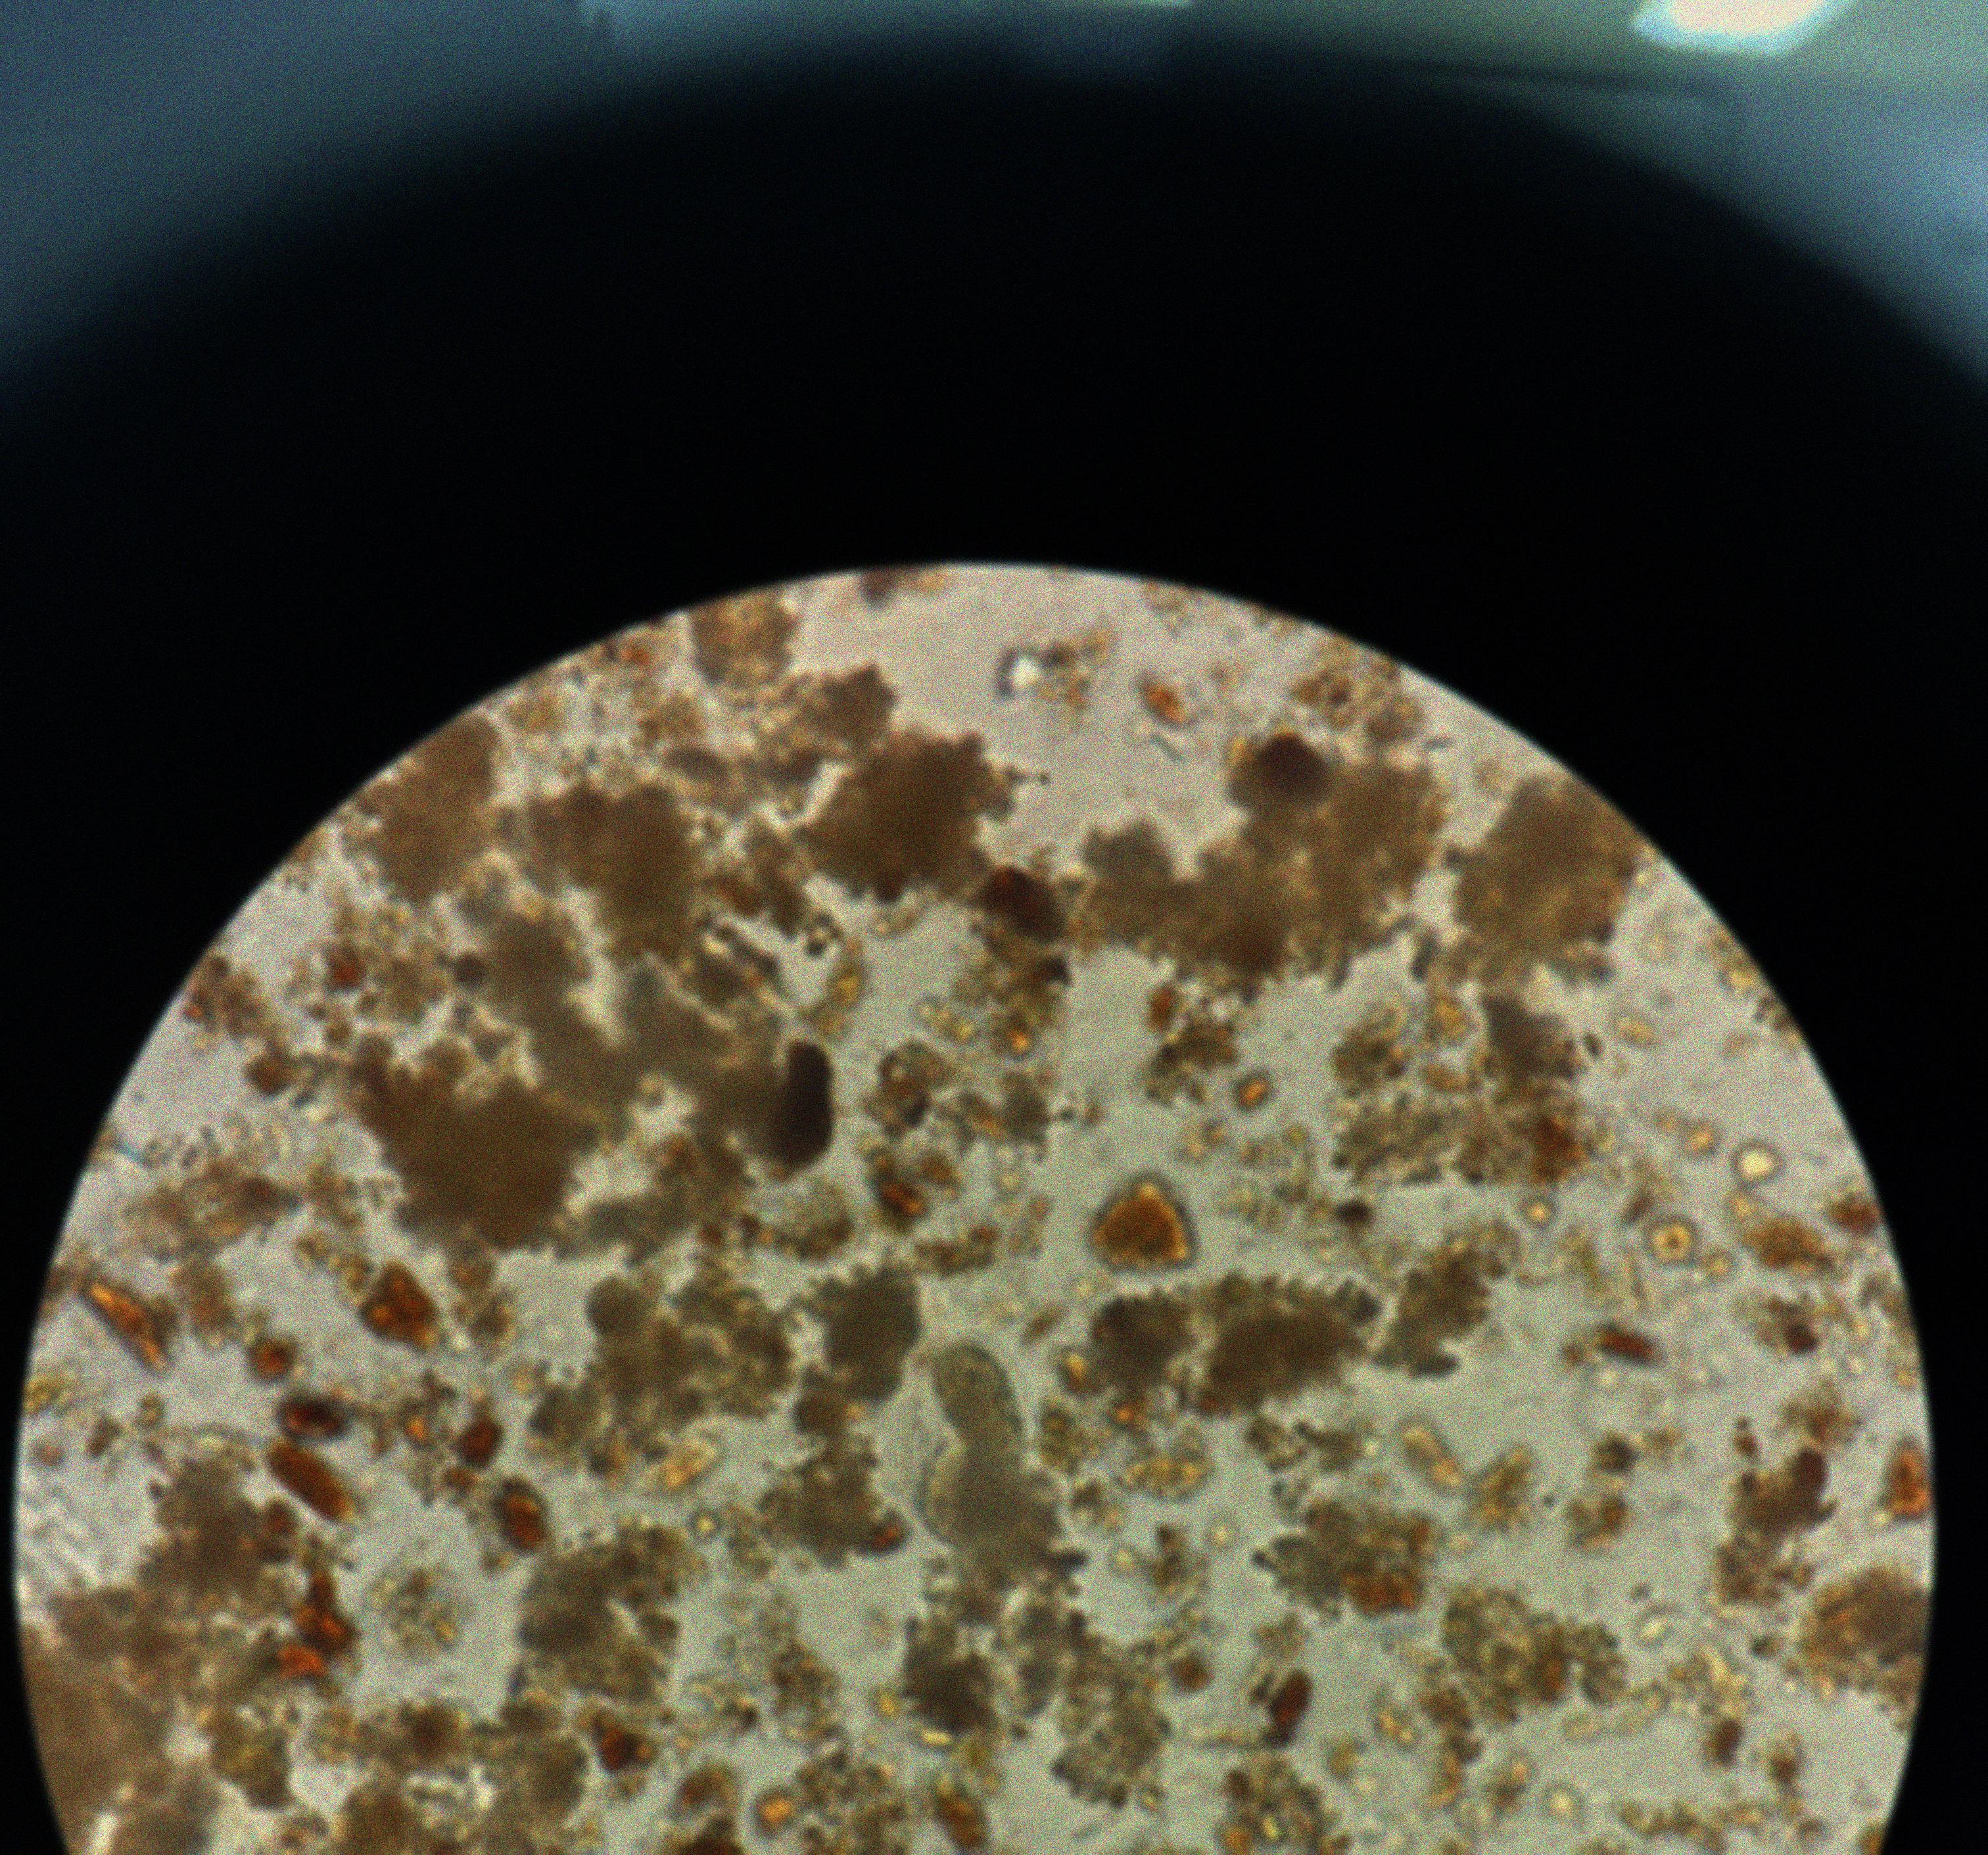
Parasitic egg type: Hookworm egg